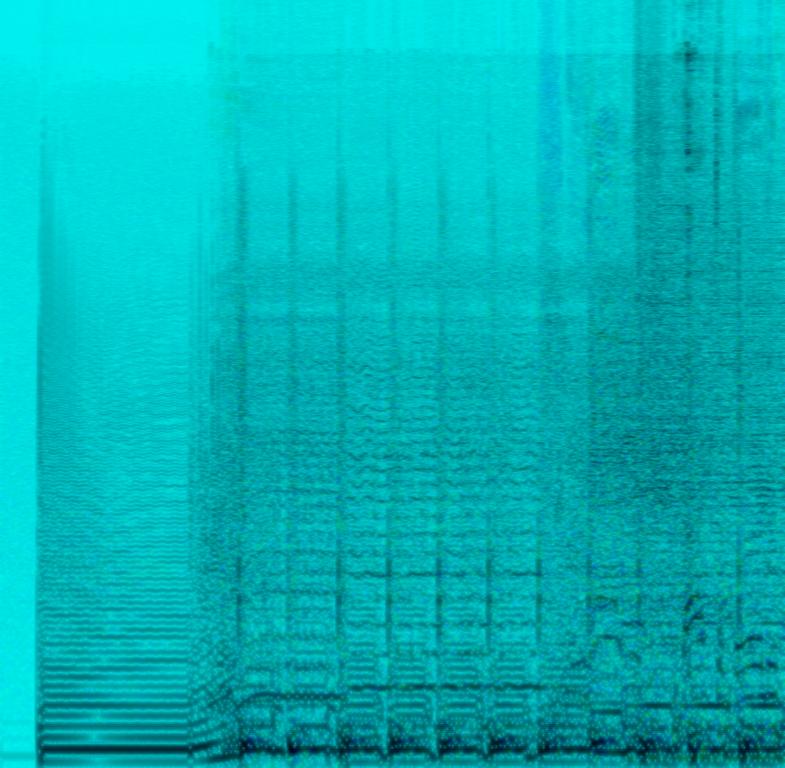
This is an alternative rock piece. There is a male vocal singing at a low-to-medium pitch. There is a groovy electric guitar riff playing the main melody. There is a strong bass guitar playing alongside it. In the rhythmic background, there is a simple acoustic drum beat. There is a generic, urban atmosphere. This piece could be used in advertisement jingles and in the soundtracks of teenage drama movies and TV shows.